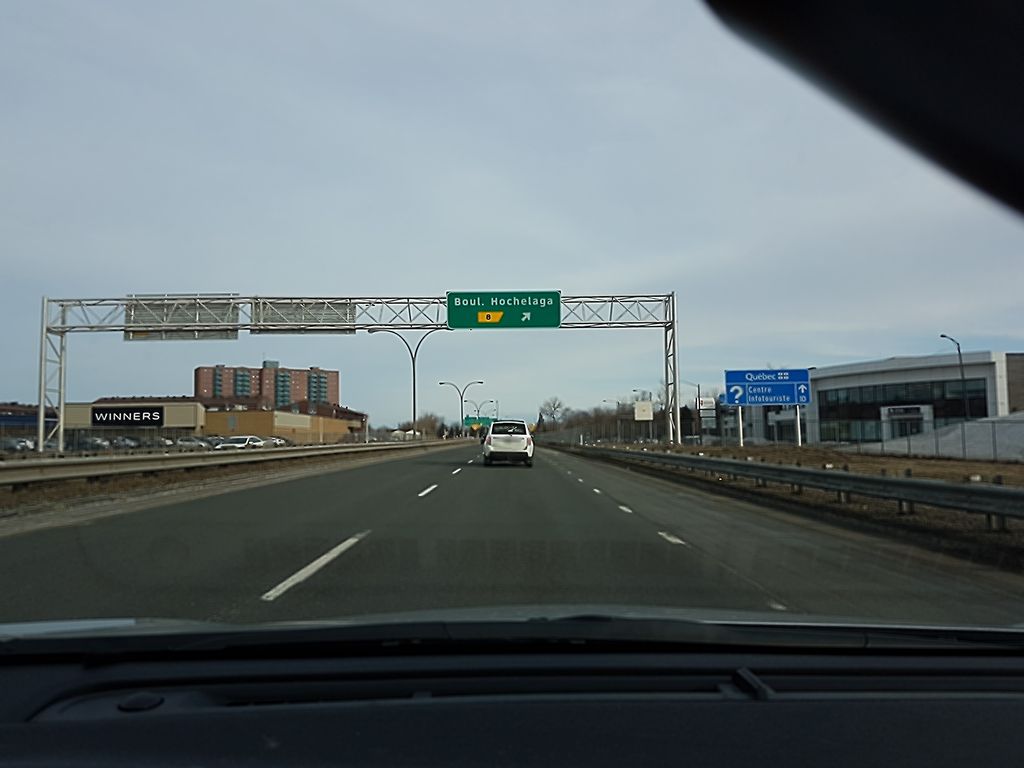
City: quebec_city